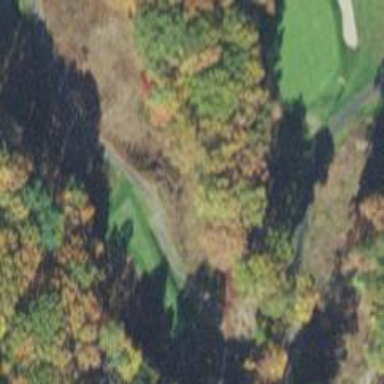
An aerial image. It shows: Golf tee.